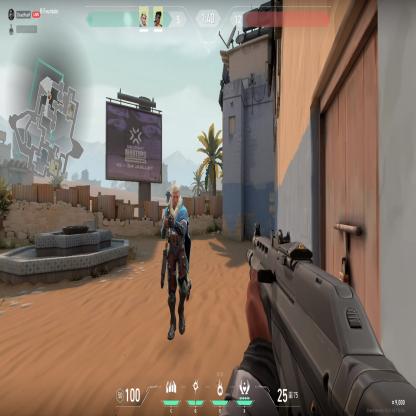
Label: teammate